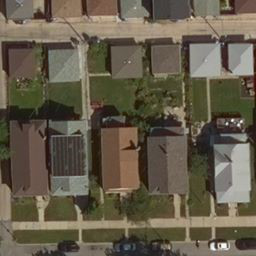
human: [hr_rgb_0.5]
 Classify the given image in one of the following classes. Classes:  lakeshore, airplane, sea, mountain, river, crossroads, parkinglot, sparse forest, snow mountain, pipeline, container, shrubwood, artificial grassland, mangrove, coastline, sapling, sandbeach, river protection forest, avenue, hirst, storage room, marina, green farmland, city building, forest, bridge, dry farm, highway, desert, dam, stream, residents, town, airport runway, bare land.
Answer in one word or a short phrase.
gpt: residents